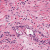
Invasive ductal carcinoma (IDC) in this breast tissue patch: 0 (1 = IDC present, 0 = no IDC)